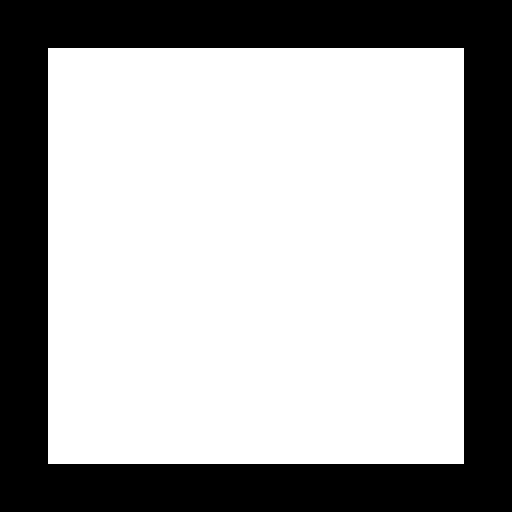
Tags: icon, FontAwesome, fa-icon, outline, square, full